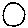
Label: circle